Brain MRI, t1w sequence, axial 2D slice.
Patient: age 28, sex F, weight 95 kg, height 1.95 m
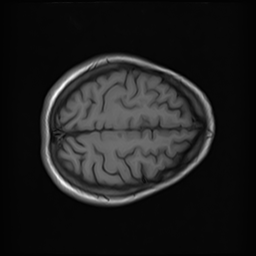